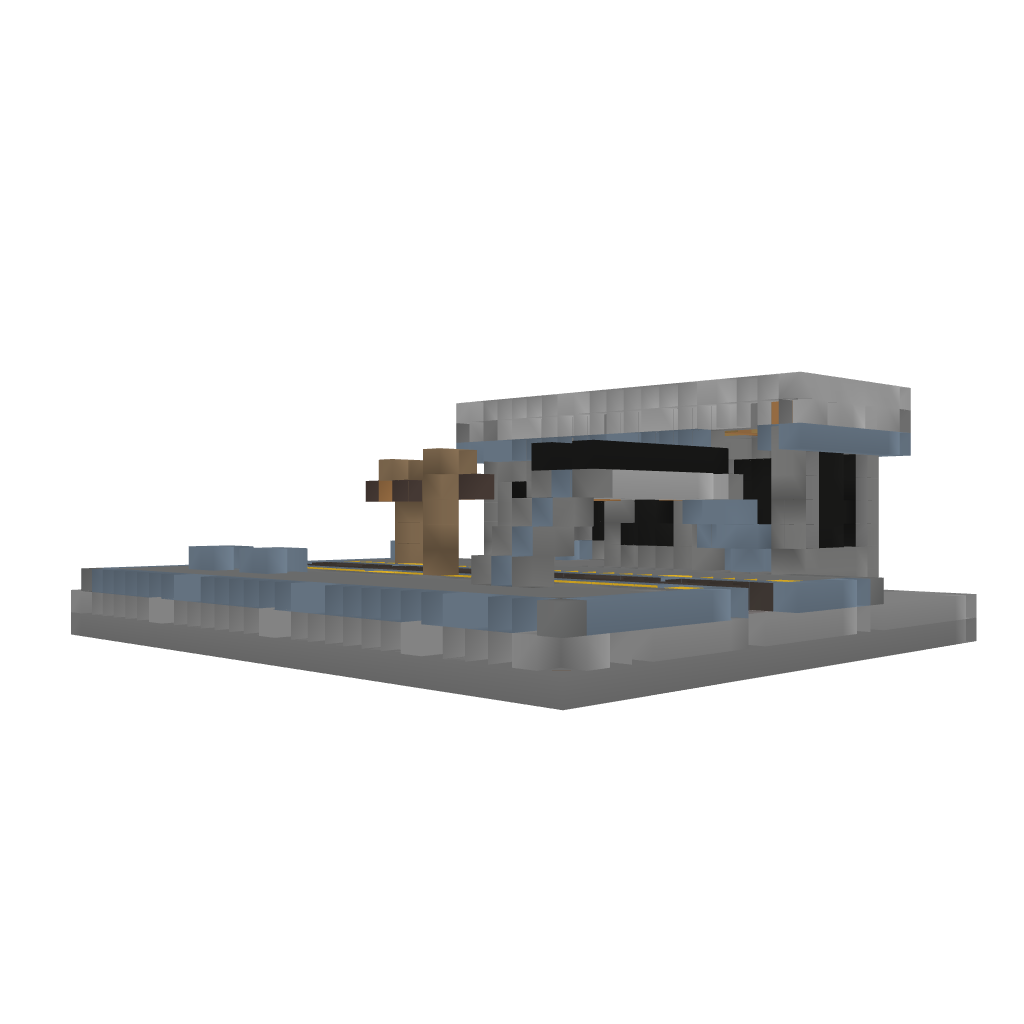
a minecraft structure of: Town Station